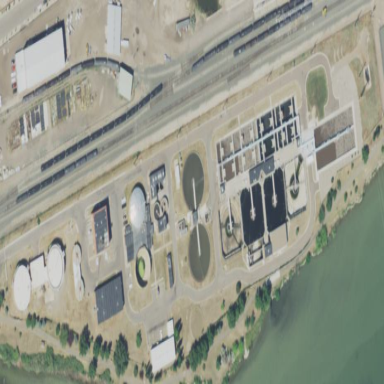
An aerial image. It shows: View of wastewater plant.